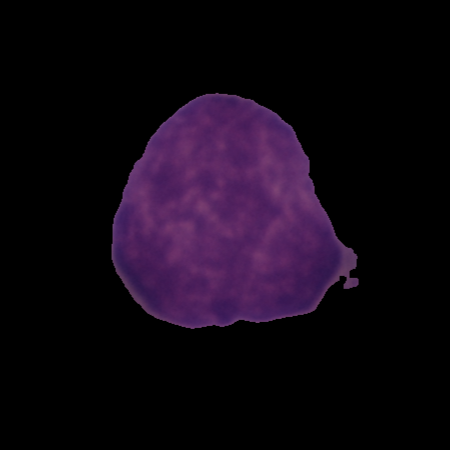
Label: cancer